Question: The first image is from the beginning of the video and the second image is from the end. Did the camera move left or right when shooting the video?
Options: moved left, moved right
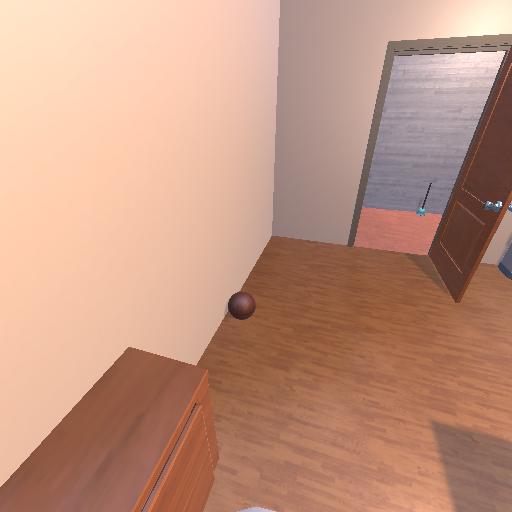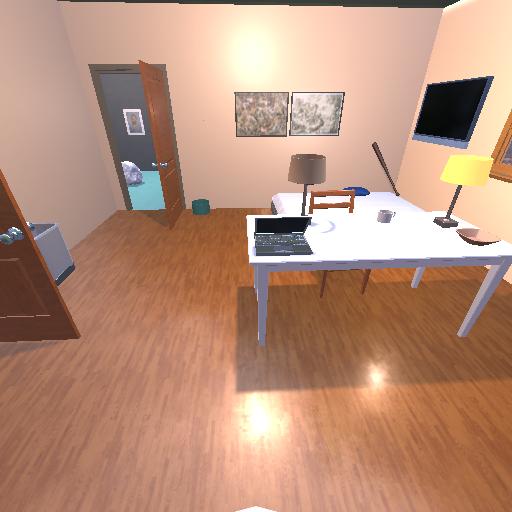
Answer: moved left